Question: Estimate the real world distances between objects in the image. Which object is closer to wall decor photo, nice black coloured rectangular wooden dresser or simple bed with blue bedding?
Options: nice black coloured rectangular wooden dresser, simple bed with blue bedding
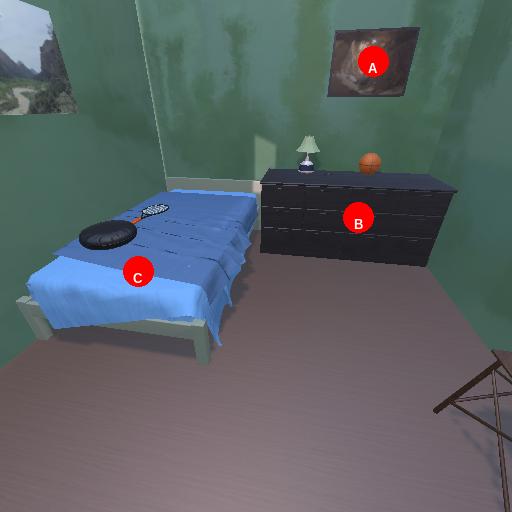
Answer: nice black coloured rectangular wooden dresser